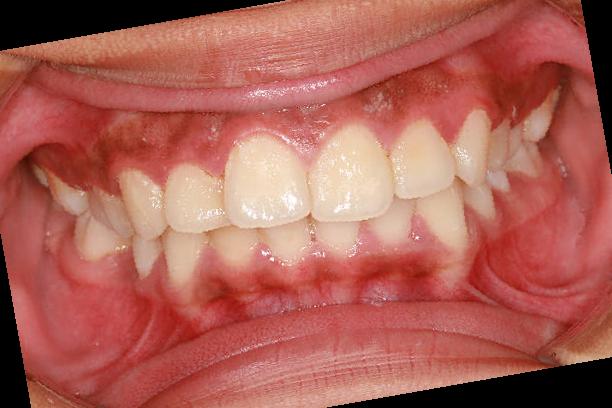
Condition: Gingivitis